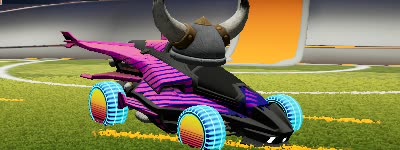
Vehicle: aftershock